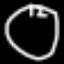
Label: clock